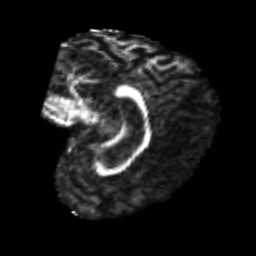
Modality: FA
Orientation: sagittal
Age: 24
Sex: male
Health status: healthy
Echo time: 0.074 s